Field crop: tomato
Growth stage: 1
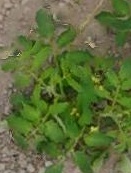
Species: tomato